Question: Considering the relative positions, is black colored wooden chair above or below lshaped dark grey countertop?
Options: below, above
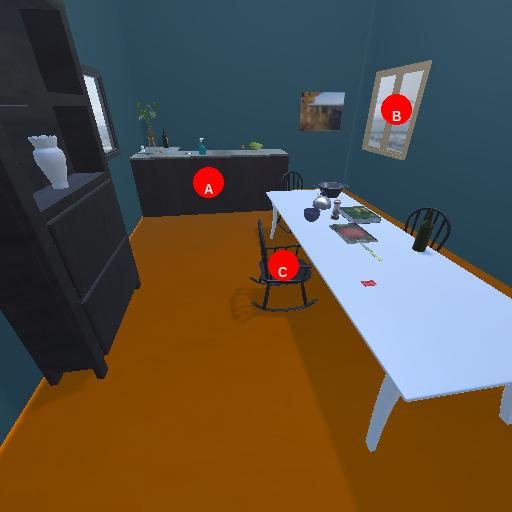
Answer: below